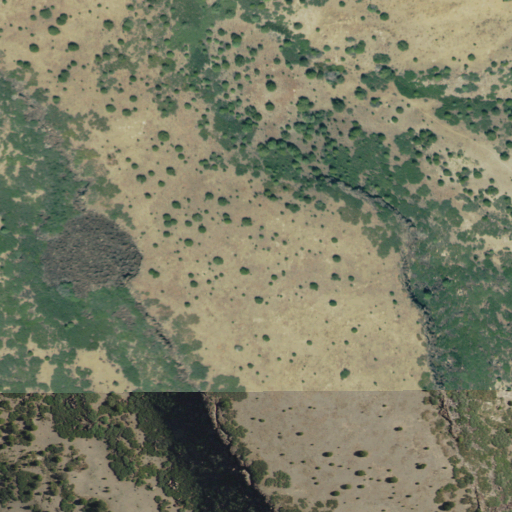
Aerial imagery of mountain in New Mexico named Hardesty Mesa containing evergreen forest, shrub, and grassland